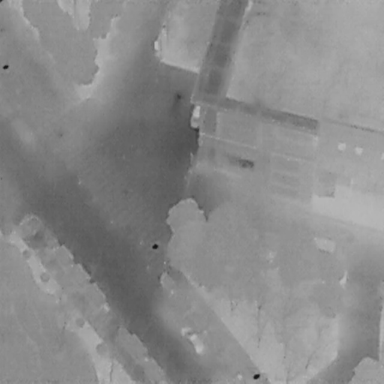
There are two Cars in the infrared image.